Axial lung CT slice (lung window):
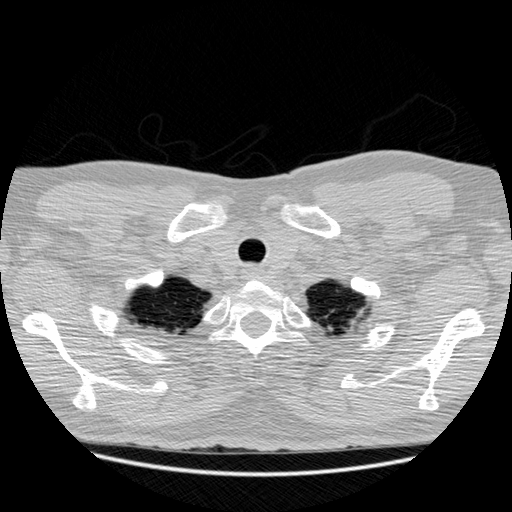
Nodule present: no